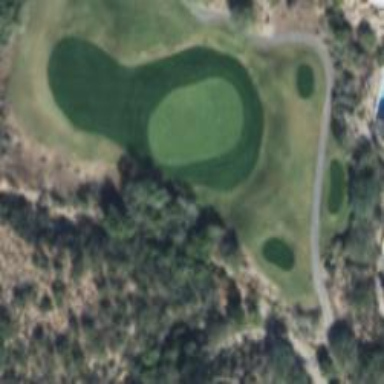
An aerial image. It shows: Area with grass used as rough in golf course.